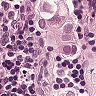
Metastatic tissue present: yes